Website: apple
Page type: billing-address
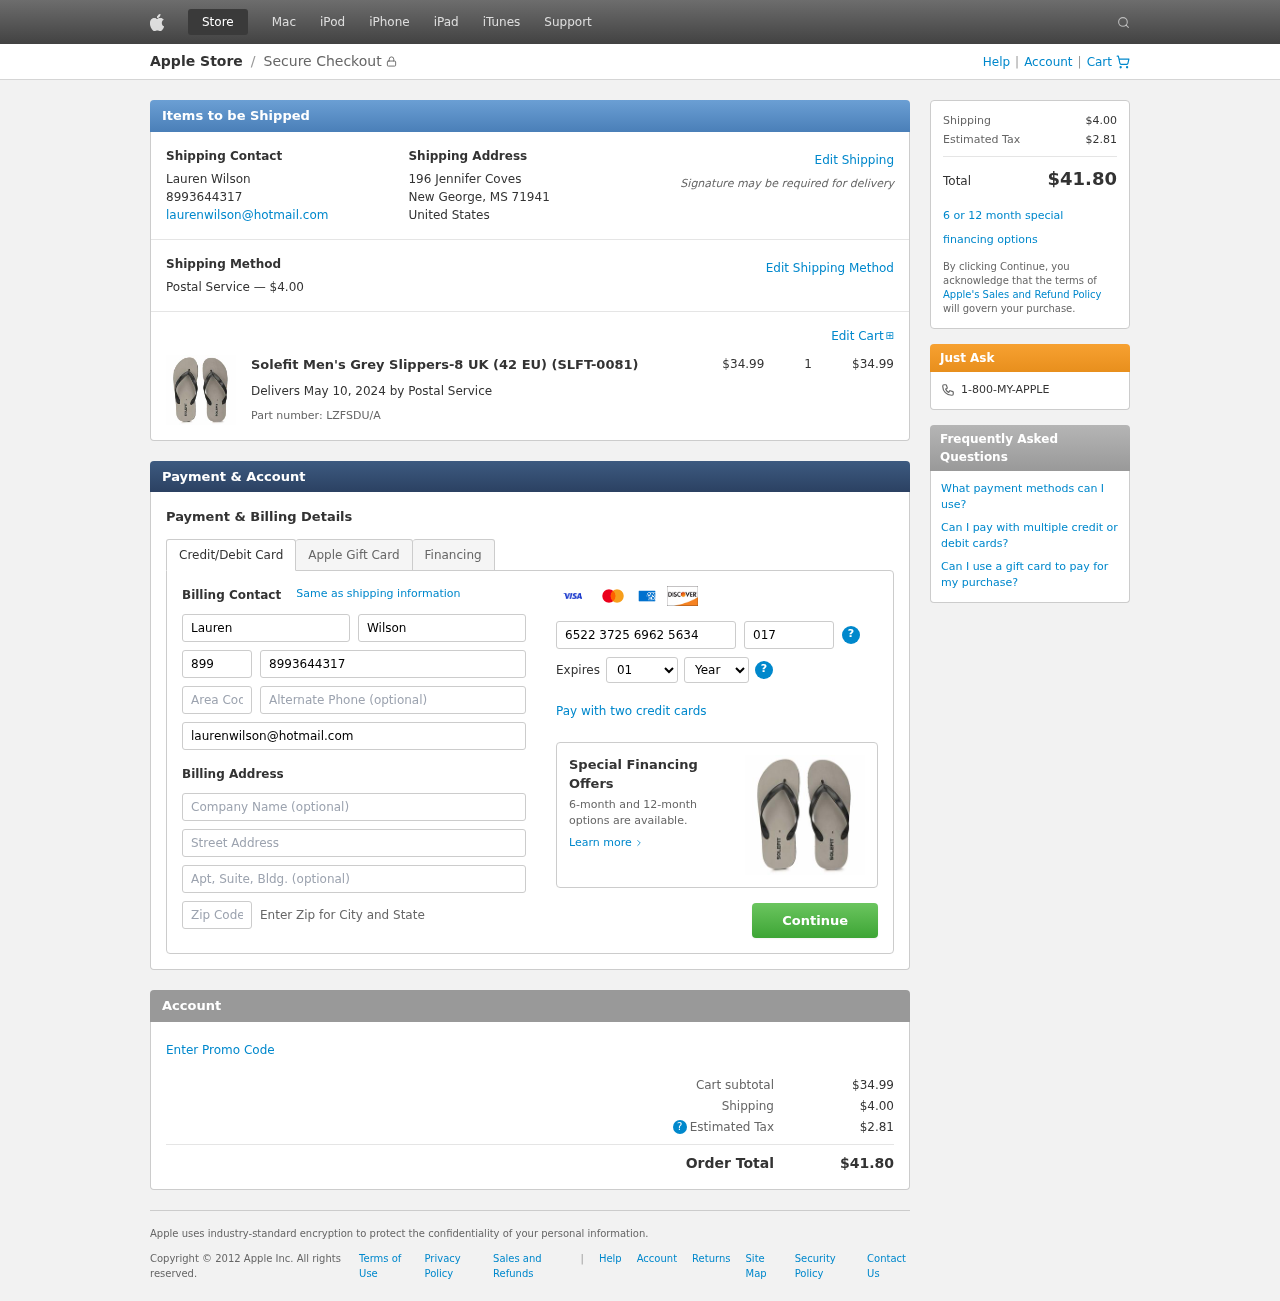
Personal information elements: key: PII_CARD_CVV
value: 017
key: PII_CARD_EXPIRY_MONTH
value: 01
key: PII_CARD_EXPIRY_YEAR
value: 29
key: PII_CARD_NUMBER
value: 6522 3725 6962 5634
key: PII_CITY_STATE_ZIP
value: New George, MS 71941
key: PII_COUNTRY
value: United States
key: PII_EMAIL
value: laurenwilson@hotmail.com
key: PII_FIRSTNAME
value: Lauren
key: PII_FULLNAME
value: Lauren Wilson
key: PII_LASTNAME
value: Wilson
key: PII_PHONE
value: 8993644317
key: PII_PHONE_AREA
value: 899
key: PII_STREET
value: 196 Jennifer Coves
Product elements: key: PRODUCT1_NAME
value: Solefit Men's Grey Slippers-8 UK (42 EU) (SLFT-0081)
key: PRODUCT1_PRICE
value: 34.99
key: PRODUCT1_QUANTITY
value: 1
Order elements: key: ORDER_SHIPPING_COST
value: $4.00
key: ORDER_SUBTOTAL
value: $34.99
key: ORDER_DELIVERY_DATE
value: May 10, 2024
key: ORDER_PART_NUMBER
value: LZFSDU/A
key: ORDER_TAX
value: $2.81
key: ORDER_TOTAL
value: $41.80